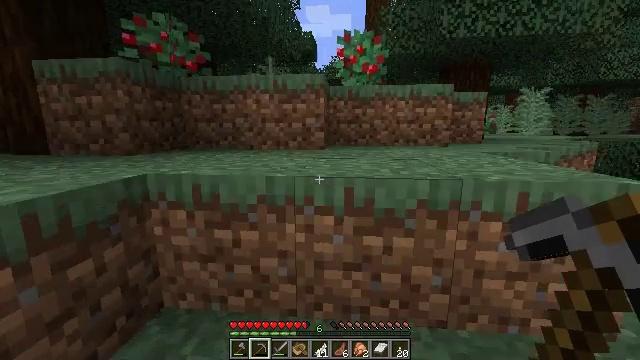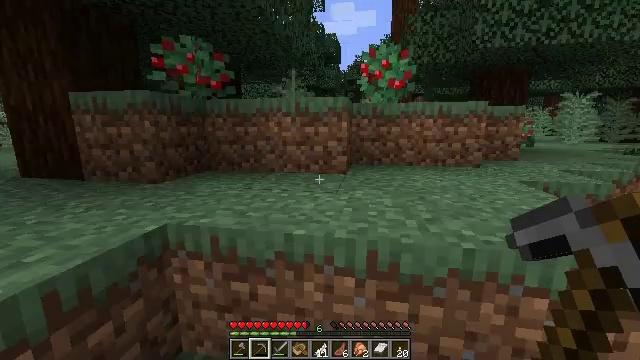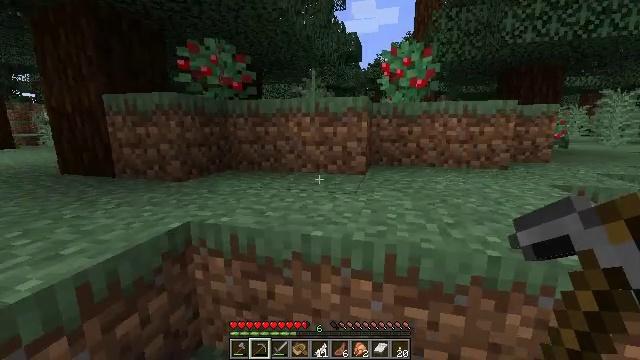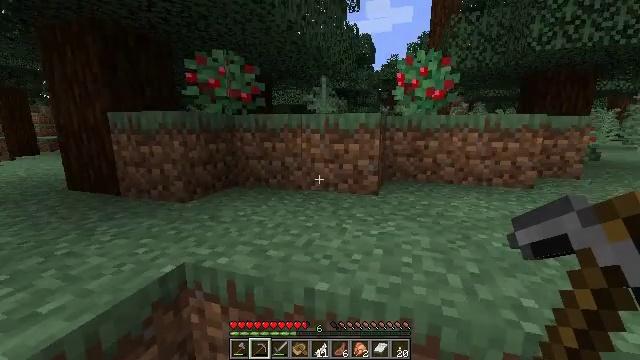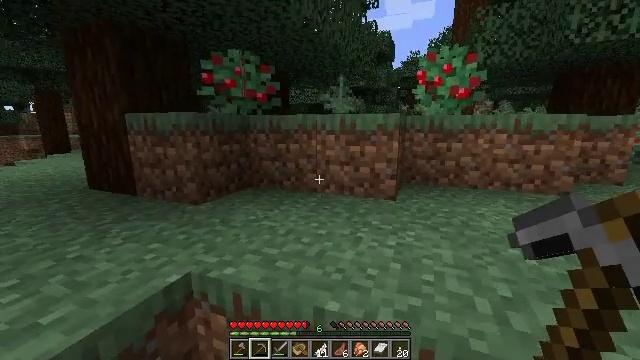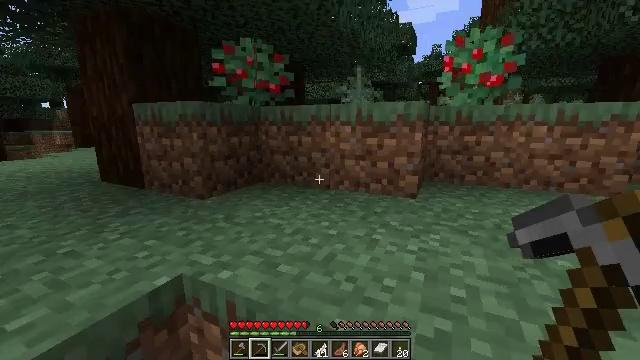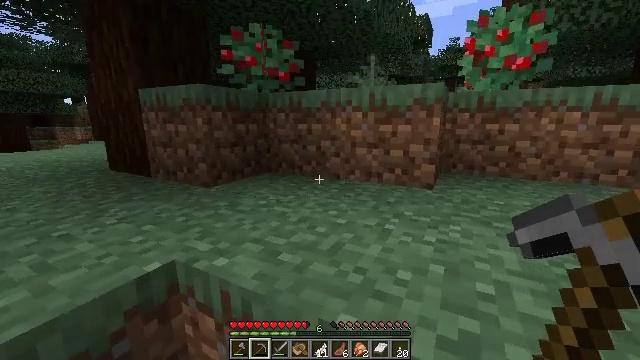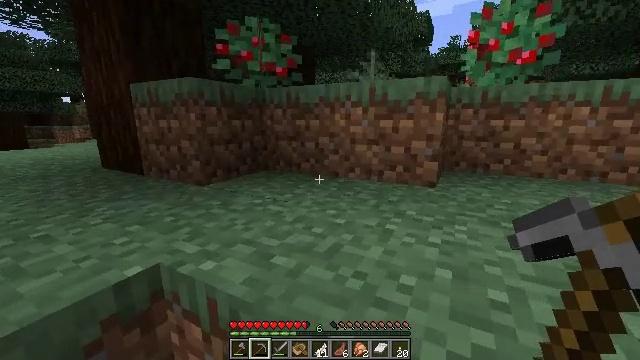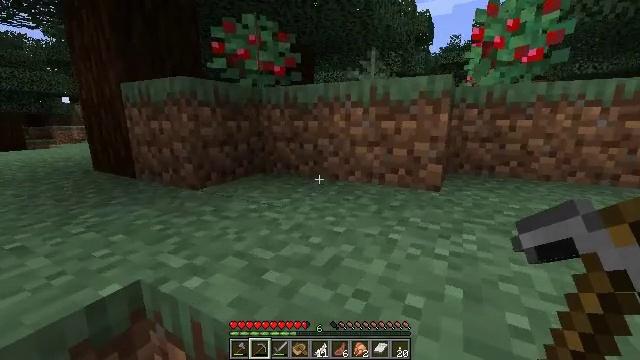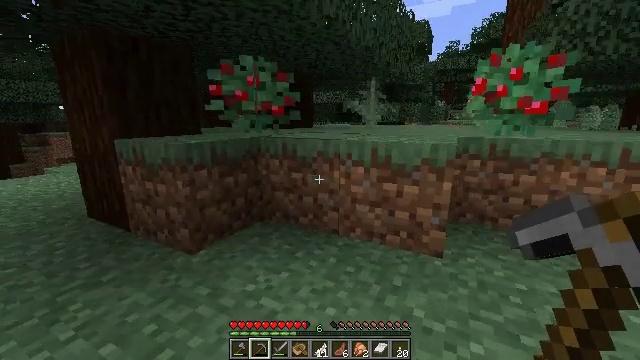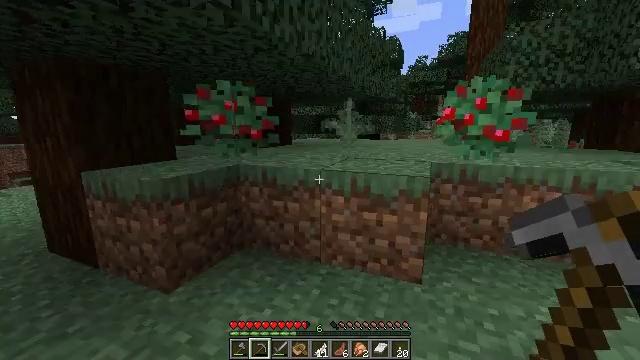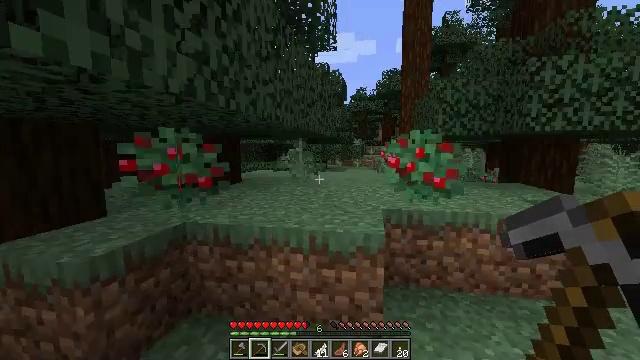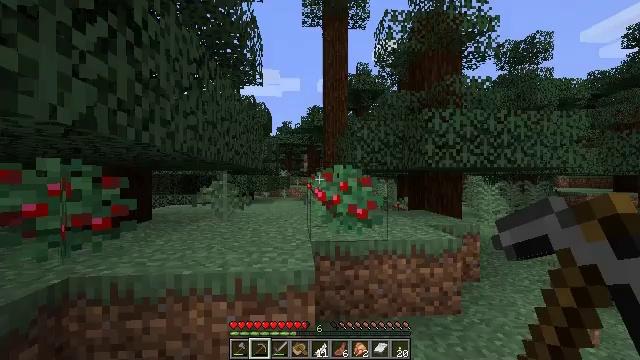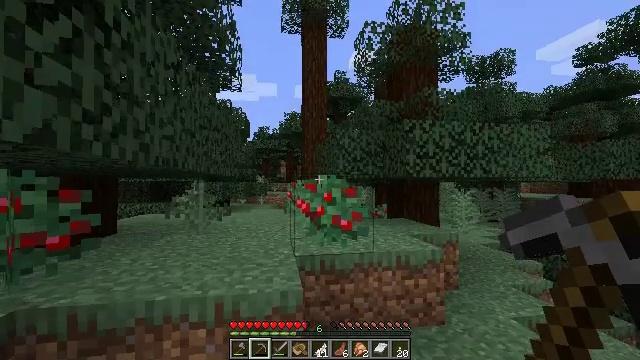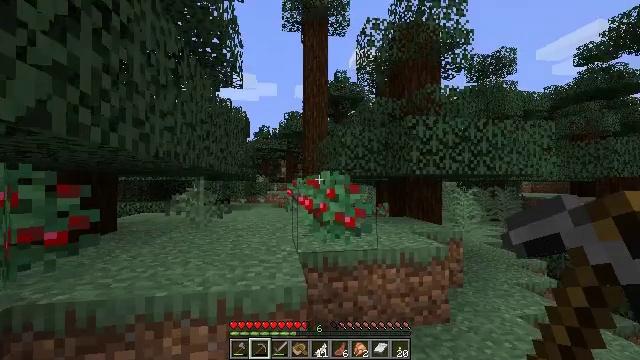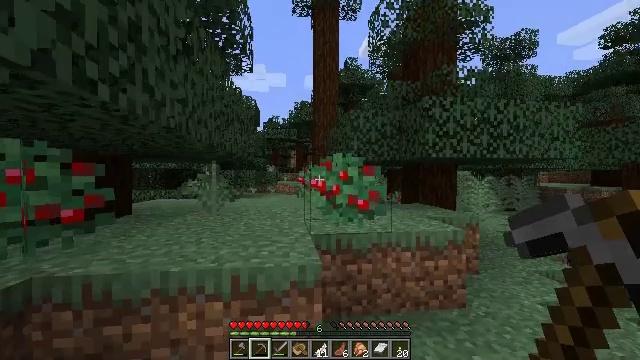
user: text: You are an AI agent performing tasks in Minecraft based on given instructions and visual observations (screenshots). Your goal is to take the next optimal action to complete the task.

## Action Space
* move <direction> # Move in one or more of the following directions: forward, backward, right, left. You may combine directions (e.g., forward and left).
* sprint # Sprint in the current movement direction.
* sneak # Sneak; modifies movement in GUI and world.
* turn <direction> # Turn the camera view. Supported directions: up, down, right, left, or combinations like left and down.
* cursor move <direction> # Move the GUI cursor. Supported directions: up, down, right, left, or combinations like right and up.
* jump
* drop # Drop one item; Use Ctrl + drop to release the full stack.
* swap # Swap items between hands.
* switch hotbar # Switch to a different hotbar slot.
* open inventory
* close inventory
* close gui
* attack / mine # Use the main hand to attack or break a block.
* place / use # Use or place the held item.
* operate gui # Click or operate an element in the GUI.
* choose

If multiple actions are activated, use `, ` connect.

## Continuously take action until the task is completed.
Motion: motion action
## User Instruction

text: Mine the sweet berry bush.
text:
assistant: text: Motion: move forward, turn left, jump
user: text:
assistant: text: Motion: move forward, turn left, jump
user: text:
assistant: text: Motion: move forward, turn left
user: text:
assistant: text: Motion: move forward, turn left
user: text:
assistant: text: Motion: move forward, turn left
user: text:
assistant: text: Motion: move forward, turn left
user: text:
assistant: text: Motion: move forward
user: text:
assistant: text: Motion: move forward, jump
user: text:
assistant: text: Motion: move forward, jump
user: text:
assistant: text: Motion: move forward, turn right and up, jump
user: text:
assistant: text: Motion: move forward, turn right and up, jump
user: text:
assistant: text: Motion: move forward, turn right and up
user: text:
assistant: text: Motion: move forward, turn right and up
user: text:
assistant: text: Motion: move forward
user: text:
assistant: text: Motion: move forward, turn left and down
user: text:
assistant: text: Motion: move forward, turn left and down
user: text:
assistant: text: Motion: move forward, turn left
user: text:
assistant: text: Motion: move forward
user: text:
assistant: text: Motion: move forward
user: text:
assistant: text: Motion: move forward
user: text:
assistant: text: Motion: move forward, jump
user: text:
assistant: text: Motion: move forward, jump
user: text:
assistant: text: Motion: move forward, turn right and down, jump
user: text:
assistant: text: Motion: move forward, turn right and down, jump
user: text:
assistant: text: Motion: move forward, turn right and down, jump
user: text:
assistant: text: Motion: move forward, turn down
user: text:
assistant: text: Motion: move forward, turn right and down
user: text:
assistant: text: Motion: move forward, turn right and down
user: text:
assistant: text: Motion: move forward, turn right and down, attack / mine
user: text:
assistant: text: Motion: move forward, turn down, attack / mine